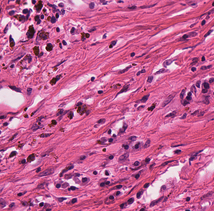
Tumor epithelial tissue: no
Tumor-associated stroma tissue: yes
Normal tissue: no